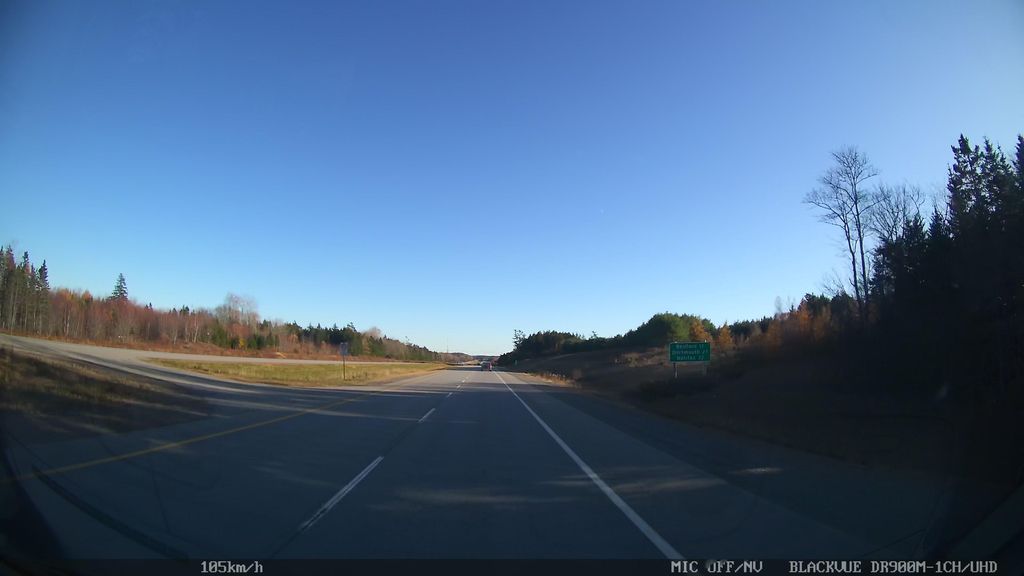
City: halifax